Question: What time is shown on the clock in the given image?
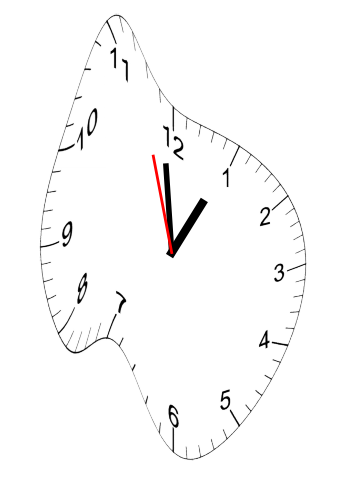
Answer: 12:58:57